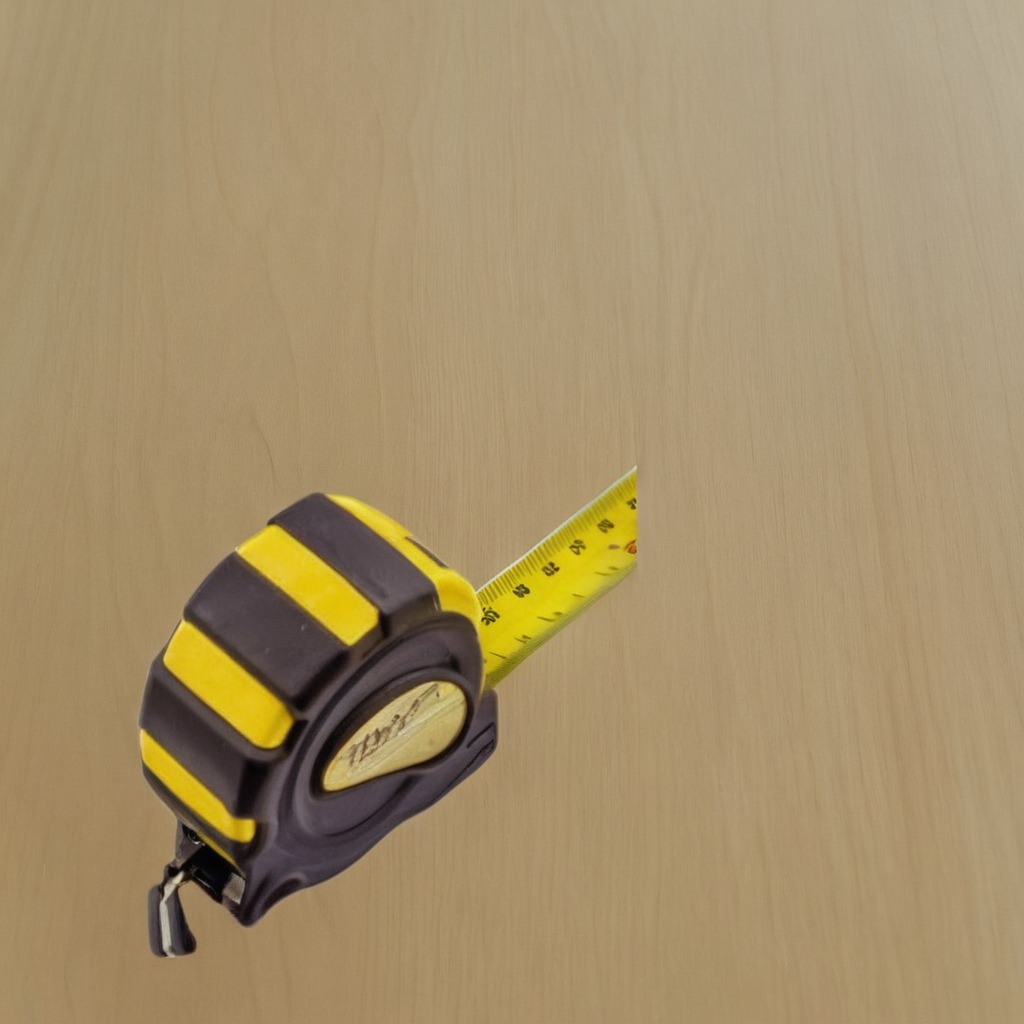
A measuring tape is lying on a plywood surface in a paint workshop lit by afternoon window light.